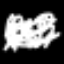
Label: bed